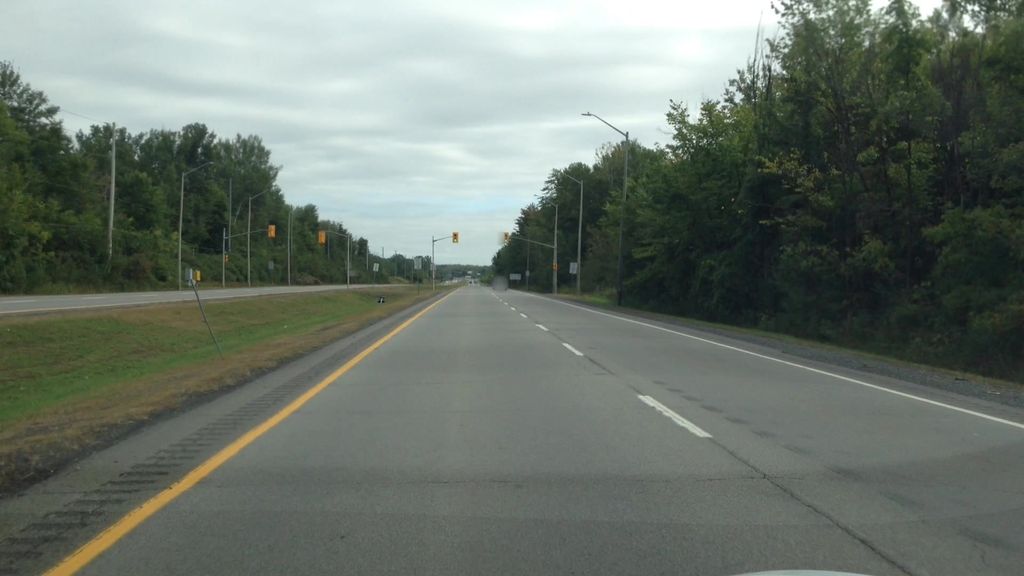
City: ottawa-gatineau